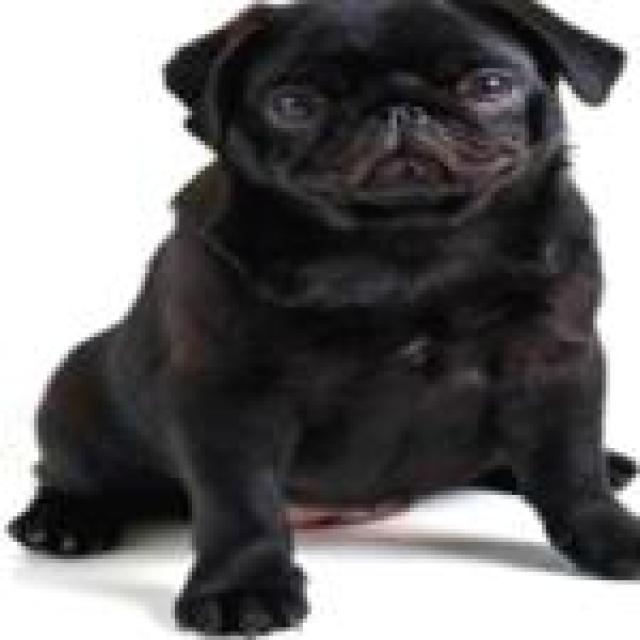
Healthy canine skin — no visible lesions, inflammation, or abnormalities. The skin and coat appear normal.